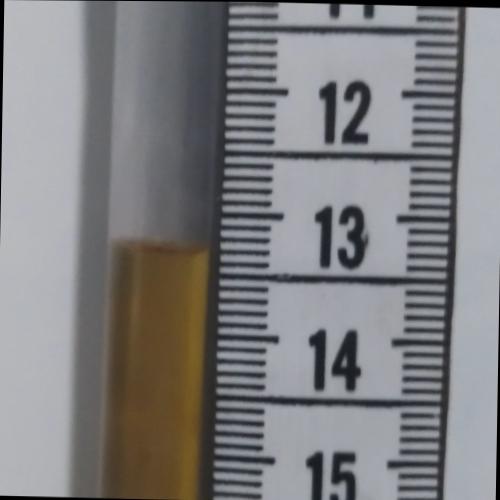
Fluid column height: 13.3 cm